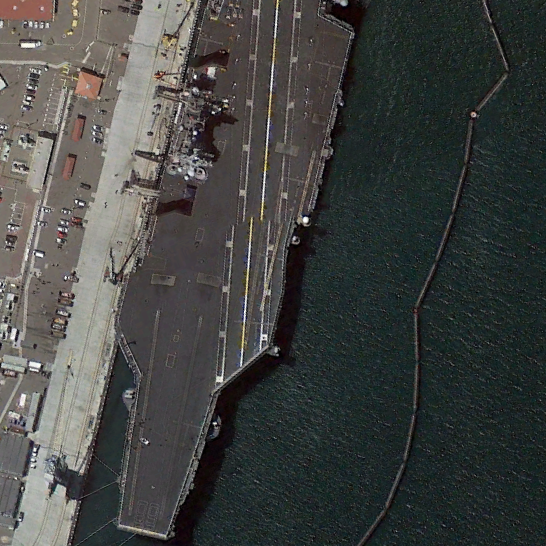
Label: aircraft_carrier